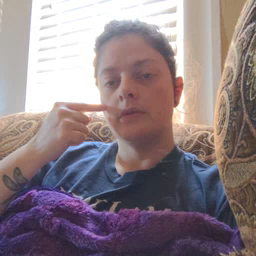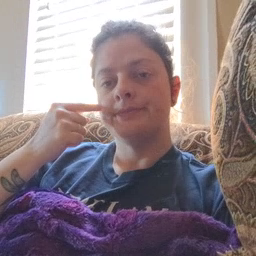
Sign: snack